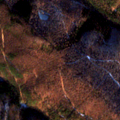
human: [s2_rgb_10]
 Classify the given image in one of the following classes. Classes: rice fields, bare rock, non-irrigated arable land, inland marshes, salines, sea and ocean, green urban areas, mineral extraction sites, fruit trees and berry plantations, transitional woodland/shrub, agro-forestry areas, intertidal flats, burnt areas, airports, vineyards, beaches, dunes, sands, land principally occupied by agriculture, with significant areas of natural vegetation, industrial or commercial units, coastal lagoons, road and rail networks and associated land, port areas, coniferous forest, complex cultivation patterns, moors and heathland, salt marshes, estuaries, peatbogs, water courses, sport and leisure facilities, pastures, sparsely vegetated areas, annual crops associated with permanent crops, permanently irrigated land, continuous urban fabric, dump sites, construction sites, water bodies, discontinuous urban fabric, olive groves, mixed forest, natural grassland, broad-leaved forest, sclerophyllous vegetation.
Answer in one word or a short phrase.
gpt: broad-leaved forest, mixed forest